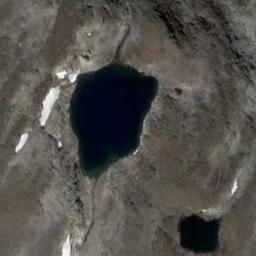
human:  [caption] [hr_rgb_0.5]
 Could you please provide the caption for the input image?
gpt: The lake on the upper left is larger than the lake on the lower right .

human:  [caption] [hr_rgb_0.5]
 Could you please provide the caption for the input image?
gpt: There are trees near the lake in the picture .

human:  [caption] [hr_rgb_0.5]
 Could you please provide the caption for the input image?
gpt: A big lake and a small lake lie in a wasteland and the water is dark blue .

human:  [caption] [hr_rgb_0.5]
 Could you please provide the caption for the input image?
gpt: There are two irregularly shaped blue lakes on the tan mountains .

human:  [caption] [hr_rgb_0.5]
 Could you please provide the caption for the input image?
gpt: There are two lake in a brown desert with some white rocks .